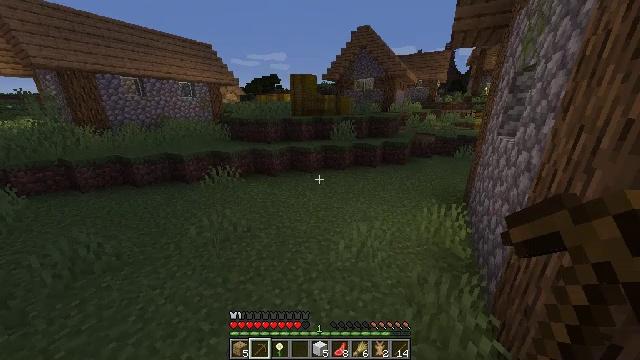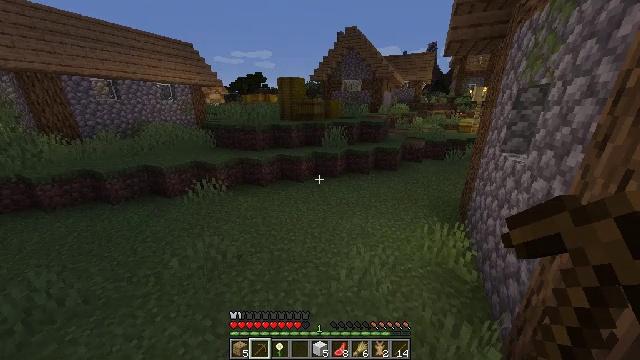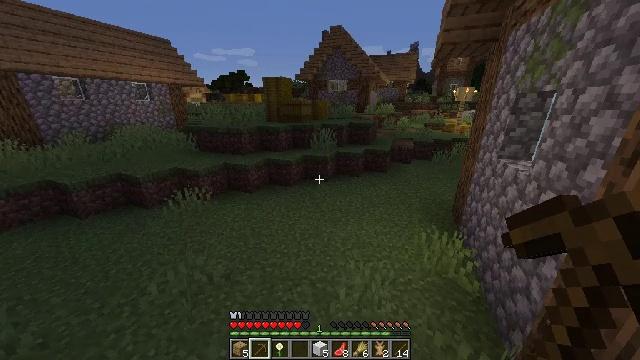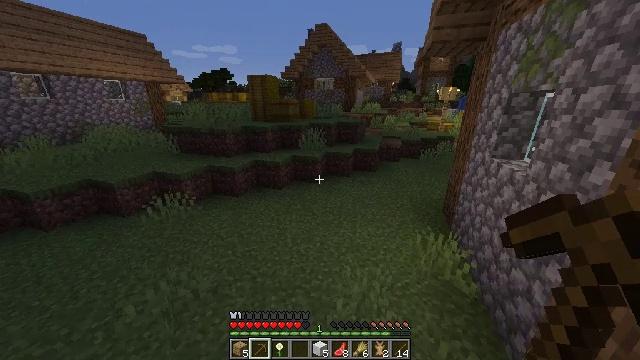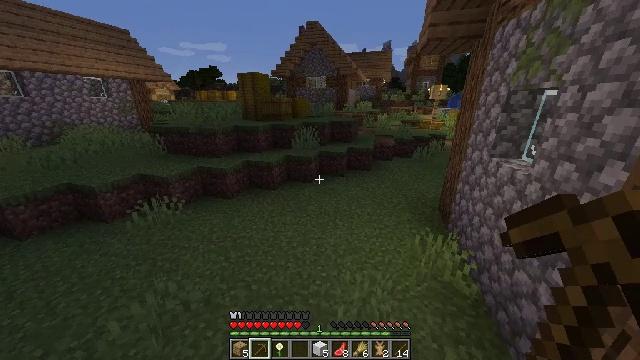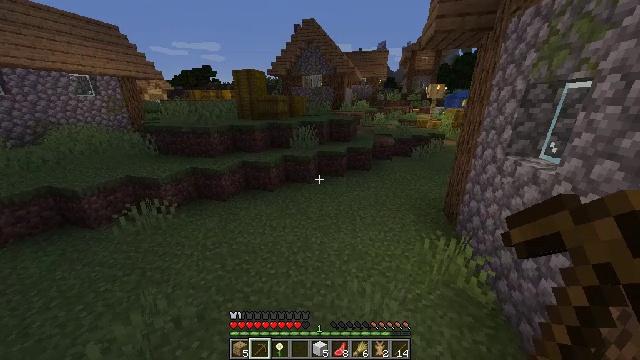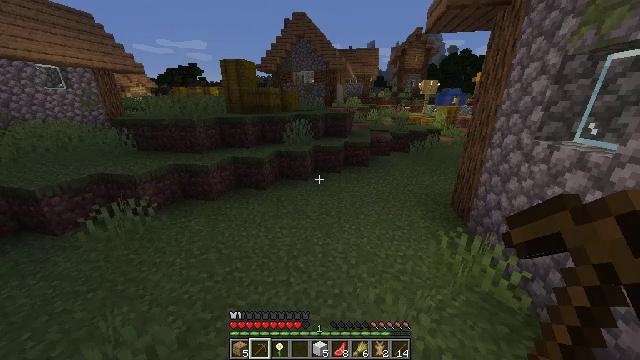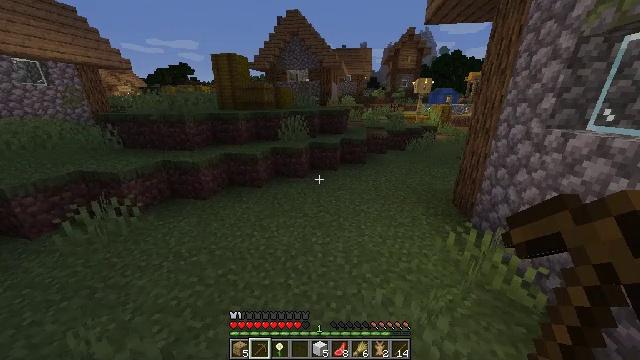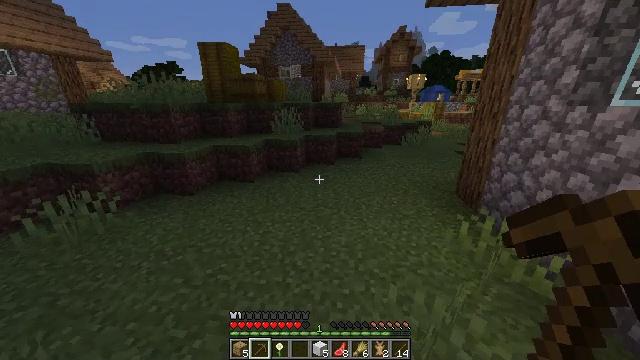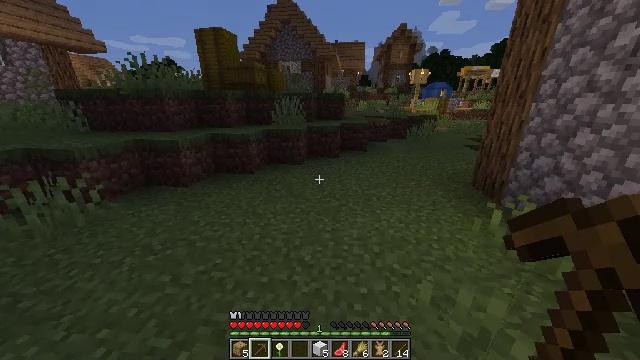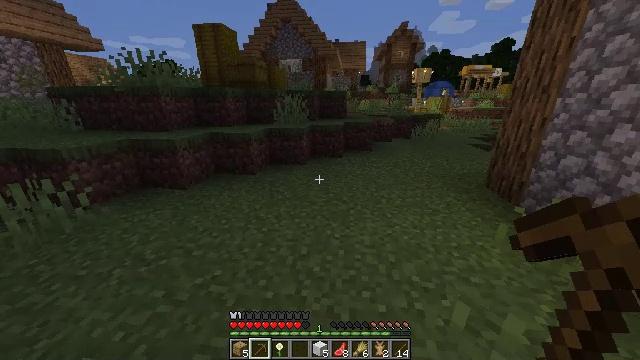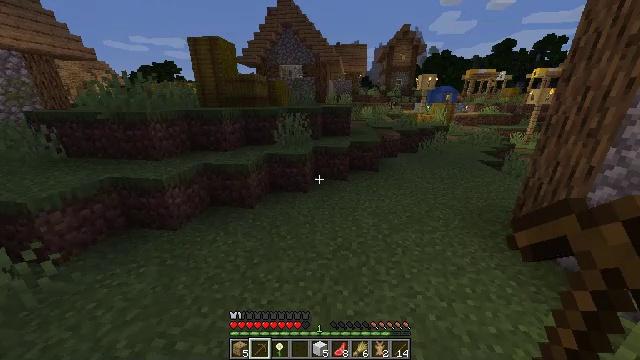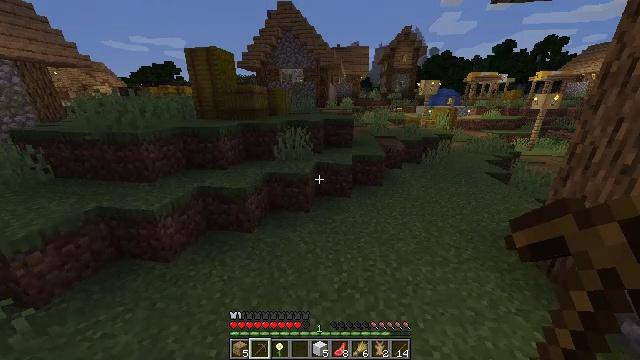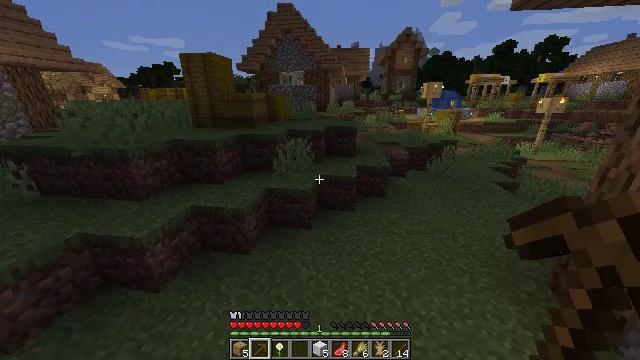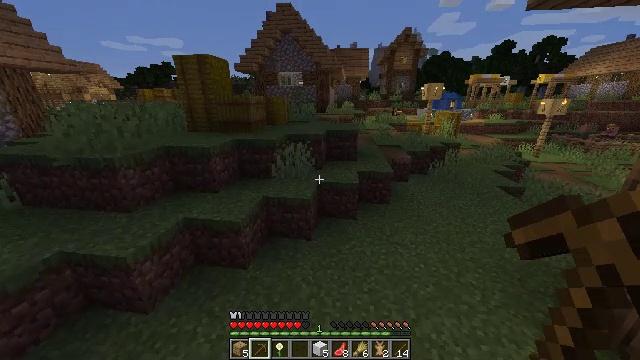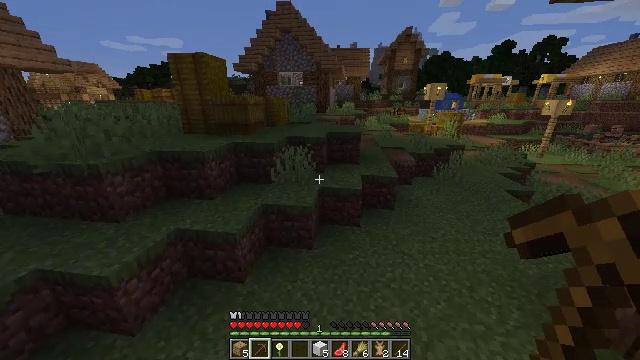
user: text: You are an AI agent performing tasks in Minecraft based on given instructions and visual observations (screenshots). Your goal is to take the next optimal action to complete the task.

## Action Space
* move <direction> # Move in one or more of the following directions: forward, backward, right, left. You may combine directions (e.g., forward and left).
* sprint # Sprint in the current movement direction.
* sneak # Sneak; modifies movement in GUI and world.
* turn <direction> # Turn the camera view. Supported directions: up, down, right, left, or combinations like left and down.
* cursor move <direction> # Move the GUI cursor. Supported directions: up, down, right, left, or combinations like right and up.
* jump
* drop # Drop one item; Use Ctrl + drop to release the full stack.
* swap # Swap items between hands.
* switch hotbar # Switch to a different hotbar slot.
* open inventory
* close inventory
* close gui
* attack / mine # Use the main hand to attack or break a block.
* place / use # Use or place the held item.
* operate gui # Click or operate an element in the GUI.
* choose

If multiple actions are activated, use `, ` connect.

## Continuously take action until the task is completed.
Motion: motion action
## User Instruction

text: Attack the oak fence to collect it.
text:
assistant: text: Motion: move forward, turn right, jump
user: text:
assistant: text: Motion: move forward, turn right, jump
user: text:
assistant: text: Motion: move forward, turn right, jump
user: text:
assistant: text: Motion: move forward, turn right, jump
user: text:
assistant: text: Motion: move forward, turn right, jump
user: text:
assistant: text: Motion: move forward, turn right, jump
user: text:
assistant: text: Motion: move forward, turn right, jump
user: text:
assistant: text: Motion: move forward, turn right, jump
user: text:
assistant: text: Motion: move forward, jump
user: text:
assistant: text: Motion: move forward, jump
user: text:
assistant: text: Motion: move forward, jump
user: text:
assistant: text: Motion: move forward, jump
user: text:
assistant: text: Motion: move forward, jump
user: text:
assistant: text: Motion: move forward, jump
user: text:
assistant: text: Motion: move forward, jump
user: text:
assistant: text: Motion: move forward, jump
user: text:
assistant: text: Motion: move forward, jump
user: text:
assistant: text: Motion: move forward, turn right, jump
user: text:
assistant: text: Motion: move forward, turn right, jump
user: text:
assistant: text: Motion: move forward, turn right, jump
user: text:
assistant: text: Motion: move forward
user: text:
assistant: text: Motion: move forward
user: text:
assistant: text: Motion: move forward
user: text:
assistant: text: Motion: move forward, jump
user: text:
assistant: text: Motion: move forward, jump
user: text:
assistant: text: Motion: move forward, jump
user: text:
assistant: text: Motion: move forward, jump
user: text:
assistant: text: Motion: move forward
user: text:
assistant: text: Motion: move forward
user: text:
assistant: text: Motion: move forward